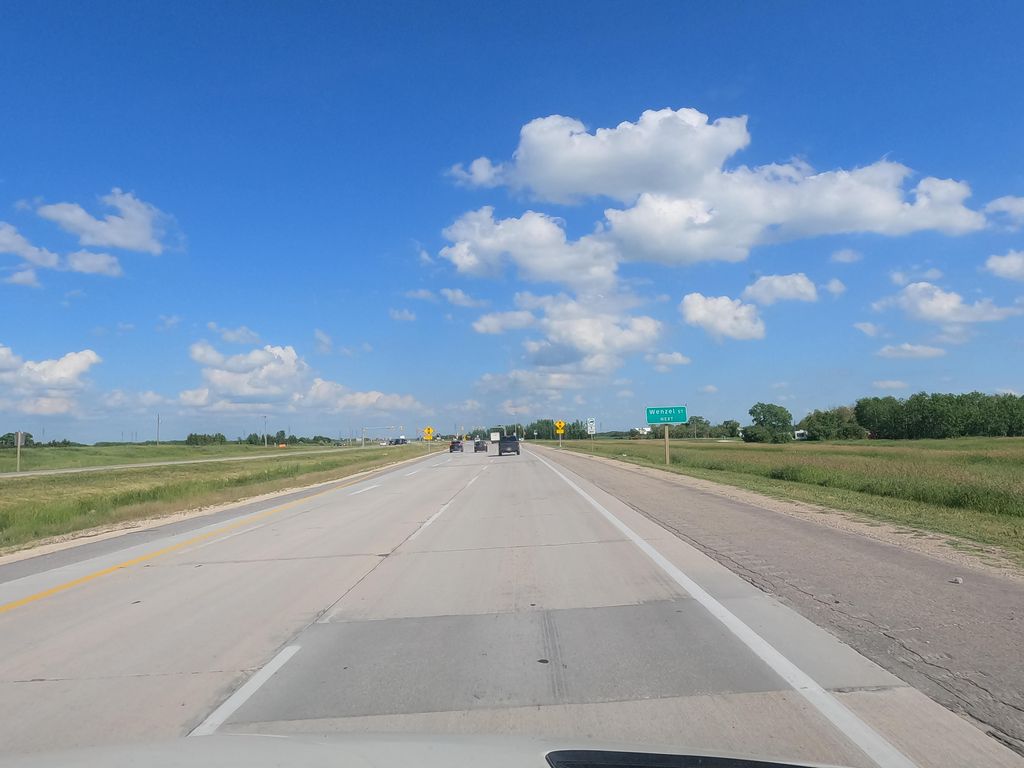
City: winnipeg